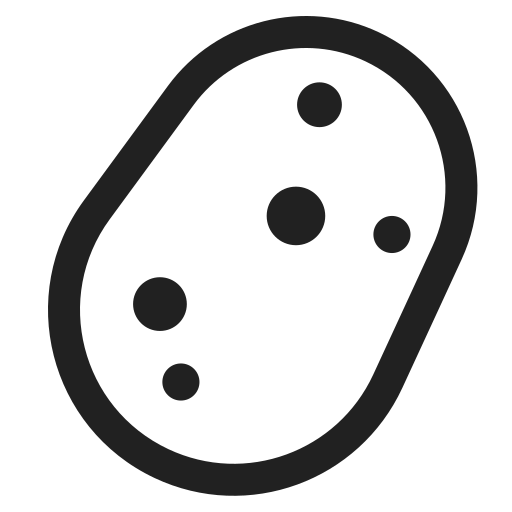
potato high contrast